Interaction volume radius: 10 \u00c5
Interaction volume height: 15 \u00c5
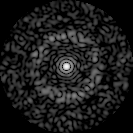
Disorder parameter: 0.8364